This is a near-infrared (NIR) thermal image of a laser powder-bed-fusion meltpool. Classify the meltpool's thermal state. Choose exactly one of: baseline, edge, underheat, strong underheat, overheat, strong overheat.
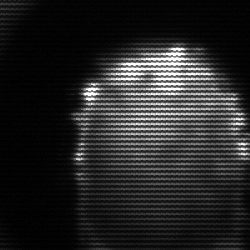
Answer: baseline